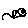
Label: fish